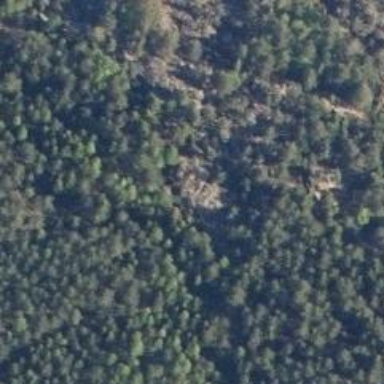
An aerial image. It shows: Cliff in nature.